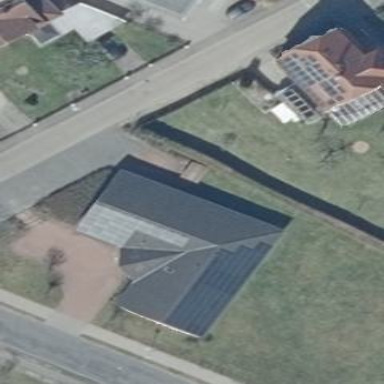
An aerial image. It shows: White building with black roof tiles.